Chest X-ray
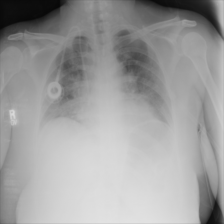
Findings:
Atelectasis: negative
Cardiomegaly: negative
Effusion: negative
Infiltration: negative
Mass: negative
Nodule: negative
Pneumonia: negative
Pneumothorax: positive
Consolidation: negative
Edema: negative
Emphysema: negative
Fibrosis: negative
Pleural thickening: negative
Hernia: negative